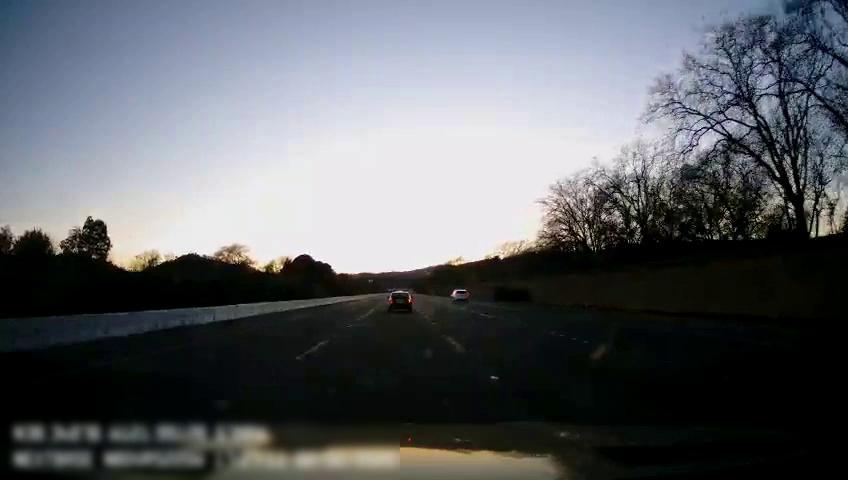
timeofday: Day
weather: Cloudy
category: Drivable Space
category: Vehicles | SUV
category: Vehicles | Car
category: Lanes | Current Lane
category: Lanes | Current Lane
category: Lanes | Alternate Lane